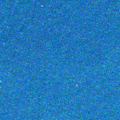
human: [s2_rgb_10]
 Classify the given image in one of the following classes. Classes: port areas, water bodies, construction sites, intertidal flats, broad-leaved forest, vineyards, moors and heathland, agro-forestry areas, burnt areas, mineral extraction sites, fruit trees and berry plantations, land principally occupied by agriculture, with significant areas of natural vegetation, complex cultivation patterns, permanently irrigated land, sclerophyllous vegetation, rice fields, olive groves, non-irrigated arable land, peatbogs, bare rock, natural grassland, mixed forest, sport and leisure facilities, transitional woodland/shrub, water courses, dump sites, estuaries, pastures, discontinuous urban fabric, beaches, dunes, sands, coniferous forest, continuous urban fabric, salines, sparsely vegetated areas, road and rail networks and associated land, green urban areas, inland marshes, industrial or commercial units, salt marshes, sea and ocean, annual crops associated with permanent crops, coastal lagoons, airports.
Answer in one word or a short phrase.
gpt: sea and ocean